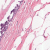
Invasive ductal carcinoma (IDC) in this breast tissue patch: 0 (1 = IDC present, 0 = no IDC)